Lunar surface albedo tile
Center latitude: 8.283
Center longitude: 39.092
Resolution (meters per pixel, mean): 144.2
Tile area (km^2): 21367.64
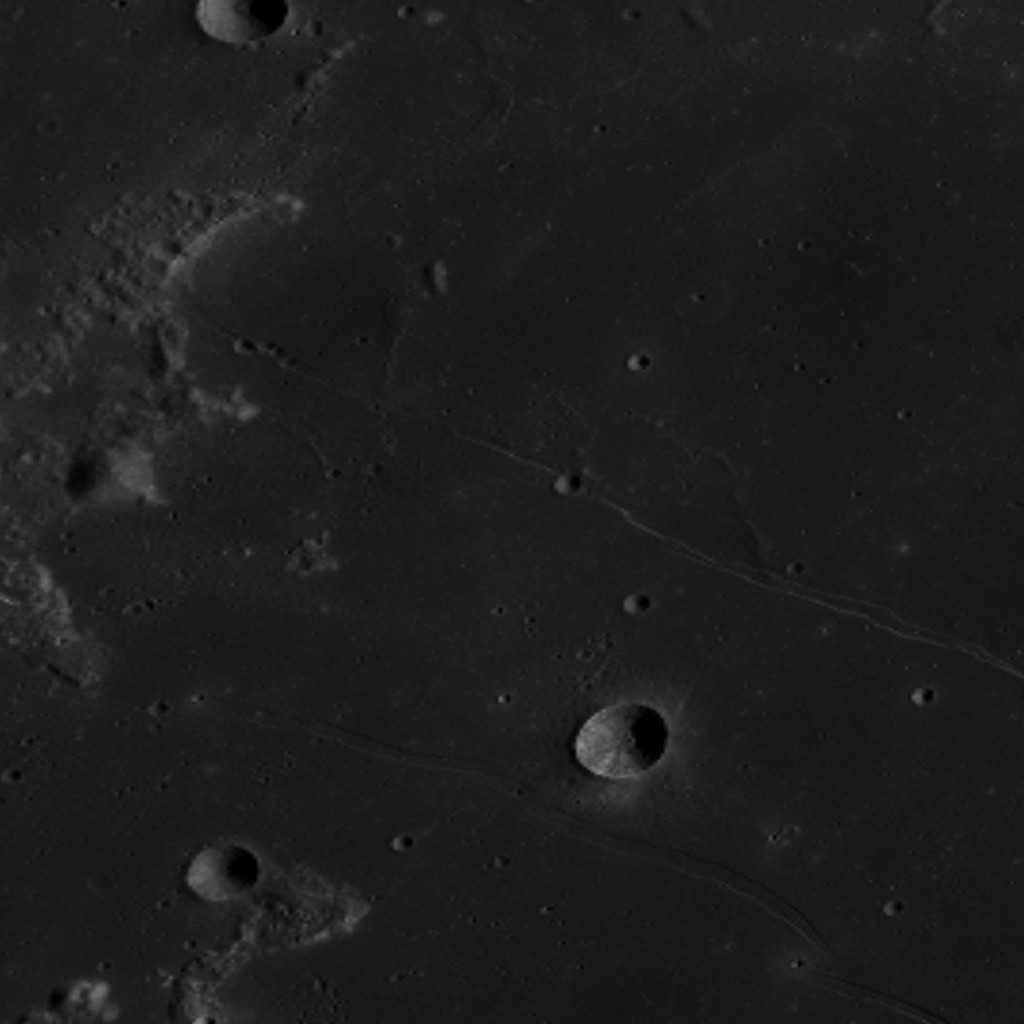